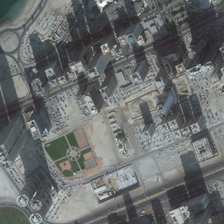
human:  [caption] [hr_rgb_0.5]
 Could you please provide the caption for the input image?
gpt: many buildings with parking lots are in a commercial area .

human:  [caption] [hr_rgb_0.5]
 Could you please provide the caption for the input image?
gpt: many buildings with parking lots are in a commercial area .

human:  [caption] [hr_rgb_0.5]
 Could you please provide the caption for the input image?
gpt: many buildings with parking lots are in a commercial area .

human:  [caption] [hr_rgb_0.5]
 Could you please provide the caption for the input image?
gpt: many buildings with parking lots are in a commercial area .

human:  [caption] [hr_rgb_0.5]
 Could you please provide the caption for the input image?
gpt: many buildings with parking lots are in a commercial area .